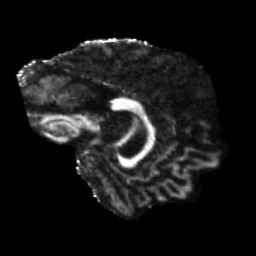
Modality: FA
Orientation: sagittal
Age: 58
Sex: male
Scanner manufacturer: siemens
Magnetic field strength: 3 T
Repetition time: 5.25 s
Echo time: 0.08 s